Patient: sex F, age 86
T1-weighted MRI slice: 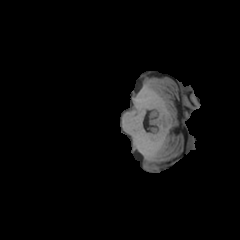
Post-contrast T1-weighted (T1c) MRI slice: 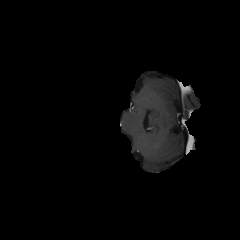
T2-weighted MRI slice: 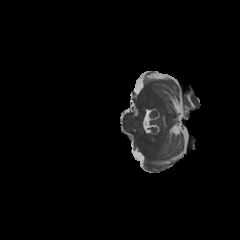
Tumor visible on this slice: no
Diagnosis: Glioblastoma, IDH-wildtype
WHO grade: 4